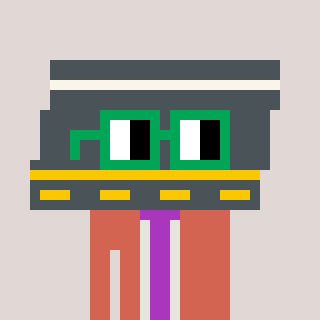
a pixel art character with square green glasses, a road-shaped head and a peachy-colored body on a warm background